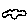
Label: cloud